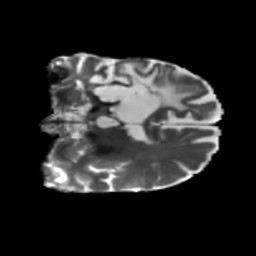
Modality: T2w
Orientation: coronal
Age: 57
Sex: male
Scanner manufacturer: siemens
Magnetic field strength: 3 T
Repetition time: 5.47 s
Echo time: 0.0854 s